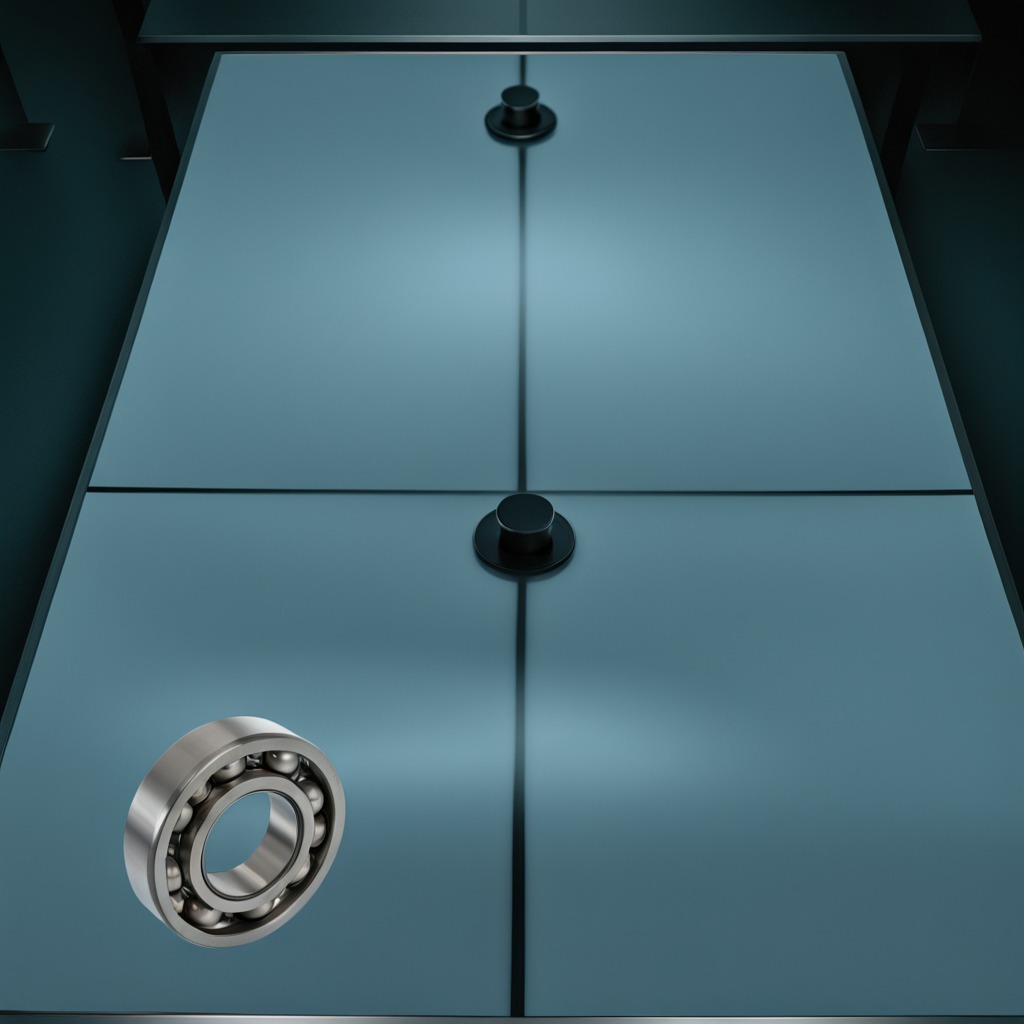
A metal ball bearing is lying on the clean empty table in a railway signal maintenance room lit by harsh overhead fluorescents.